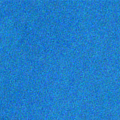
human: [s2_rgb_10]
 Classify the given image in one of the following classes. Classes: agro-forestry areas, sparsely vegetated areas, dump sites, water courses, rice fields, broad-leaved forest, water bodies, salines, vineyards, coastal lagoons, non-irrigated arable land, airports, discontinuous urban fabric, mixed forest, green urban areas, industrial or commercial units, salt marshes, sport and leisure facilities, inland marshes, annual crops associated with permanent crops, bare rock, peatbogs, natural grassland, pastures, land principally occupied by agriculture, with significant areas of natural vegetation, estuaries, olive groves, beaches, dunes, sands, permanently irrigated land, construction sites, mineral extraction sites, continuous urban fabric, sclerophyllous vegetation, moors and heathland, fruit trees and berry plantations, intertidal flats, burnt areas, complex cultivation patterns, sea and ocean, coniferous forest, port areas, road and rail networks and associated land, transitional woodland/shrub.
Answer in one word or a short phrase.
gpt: sea and ocean